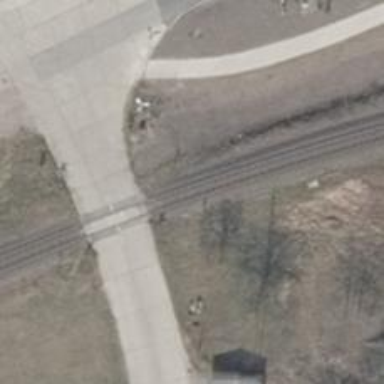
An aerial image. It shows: Railway signal.